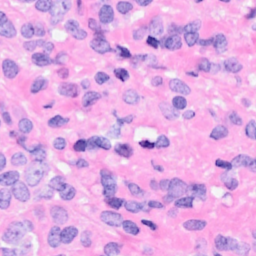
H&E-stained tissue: Breast